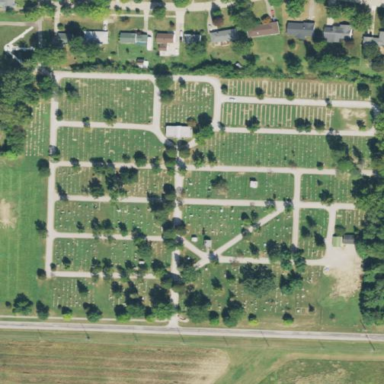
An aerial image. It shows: Cemetery.